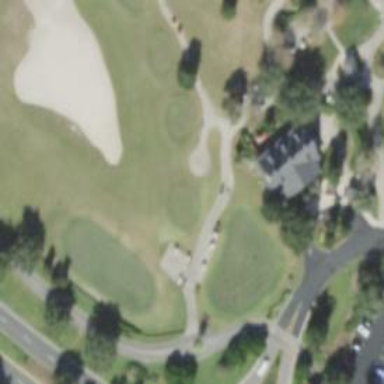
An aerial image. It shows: Golf cartpath that is also road path.